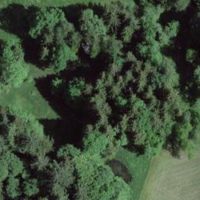
EUNIS habitat code: 43
Species observed at this site:
Galeopsis tetrahit
Teucrium scorodonia
Petasites albus